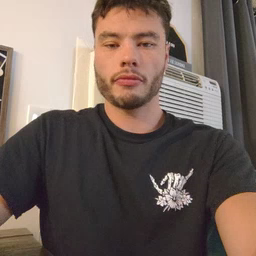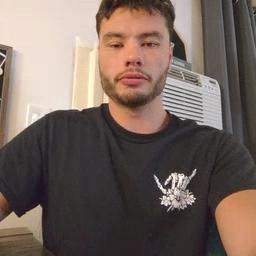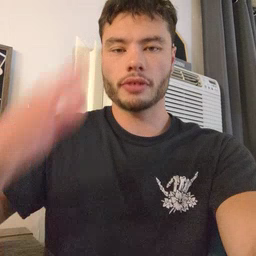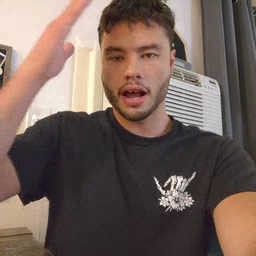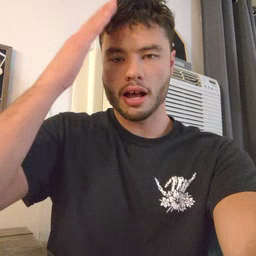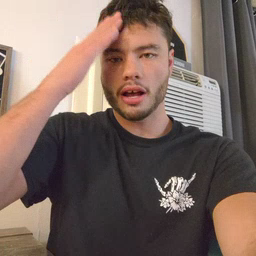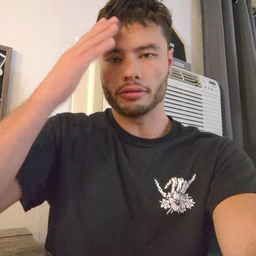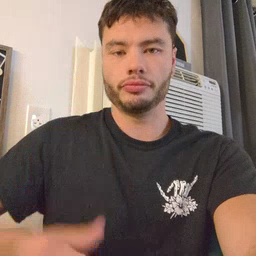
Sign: hat